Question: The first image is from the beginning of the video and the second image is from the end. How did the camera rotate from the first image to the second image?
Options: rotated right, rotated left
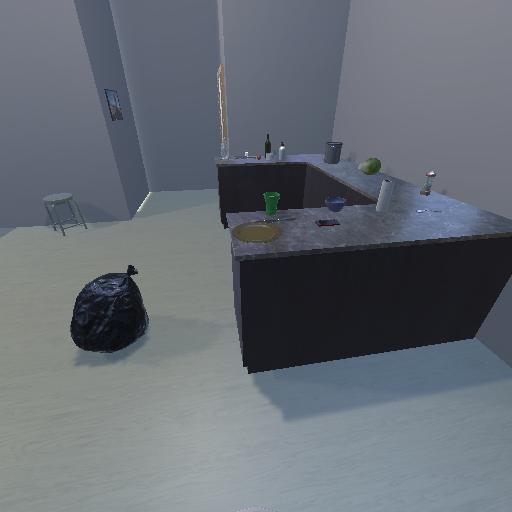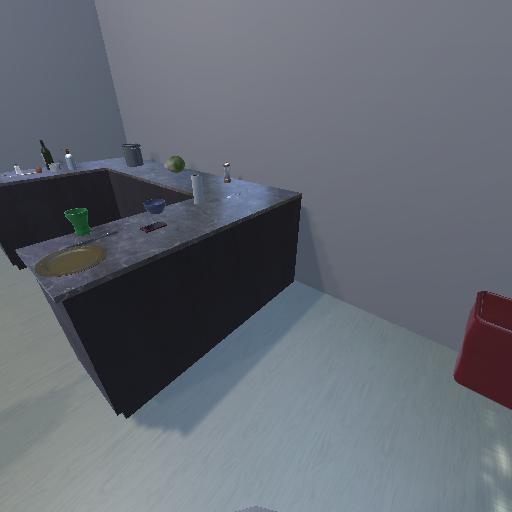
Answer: rotated right